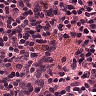
Metastatic tissue present: no